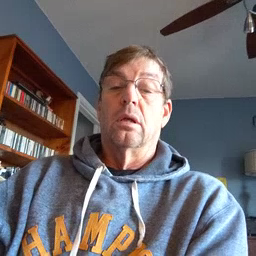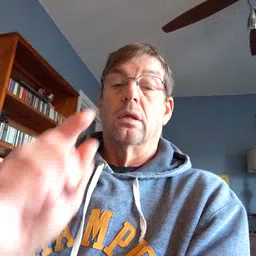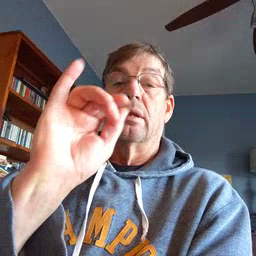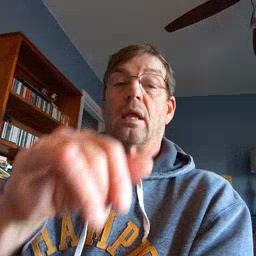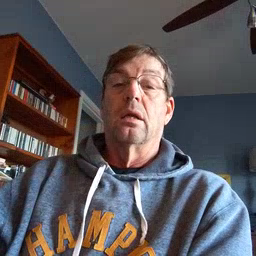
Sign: that